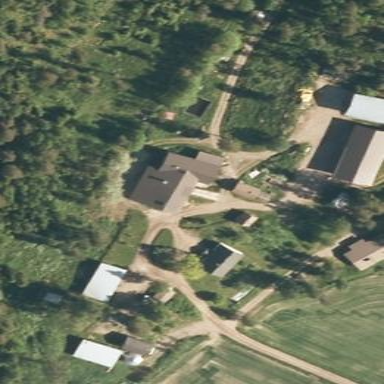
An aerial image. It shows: Farmyard area.